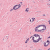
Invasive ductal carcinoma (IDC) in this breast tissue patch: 1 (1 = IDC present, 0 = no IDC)